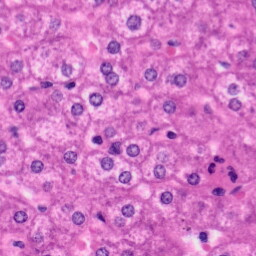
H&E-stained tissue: Liver